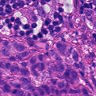
Metastatic tissue present: yes